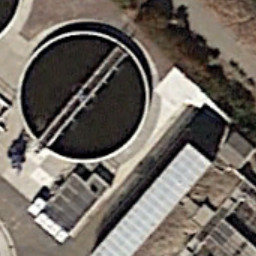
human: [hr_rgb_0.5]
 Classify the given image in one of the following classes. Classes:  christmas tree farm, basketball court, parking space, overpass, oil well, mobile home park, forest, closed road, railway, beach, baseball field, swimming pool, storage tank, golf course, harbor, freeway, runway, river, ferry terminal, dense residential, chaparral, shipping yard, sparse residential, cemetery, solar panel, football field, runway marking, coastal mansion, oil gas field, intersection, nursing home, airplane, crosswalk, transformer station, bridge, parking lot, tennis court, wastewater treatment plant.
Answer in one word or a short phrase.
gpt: wastewater treatment plant